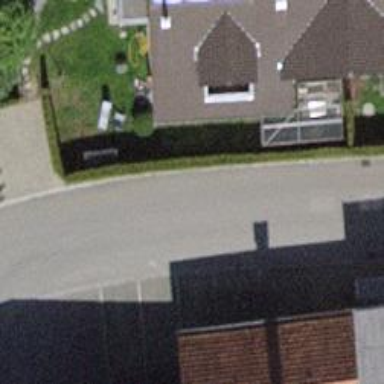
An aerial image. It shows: Smoothly paved residential road.